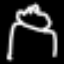
Label: frog